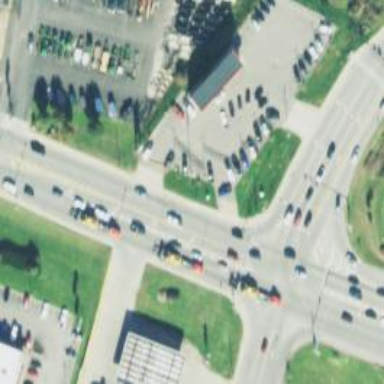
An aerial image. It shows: Unmarked crossing on the road.